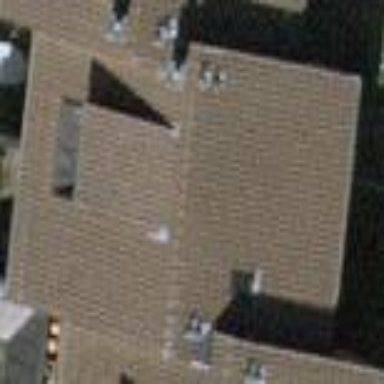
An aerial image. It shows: Terrace building with gabled roof.